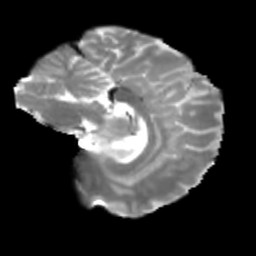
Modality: T2w
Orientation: sagittal
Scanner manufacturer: siemens
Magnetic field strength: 3 T
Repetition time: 4 s
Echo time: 0.0594 s